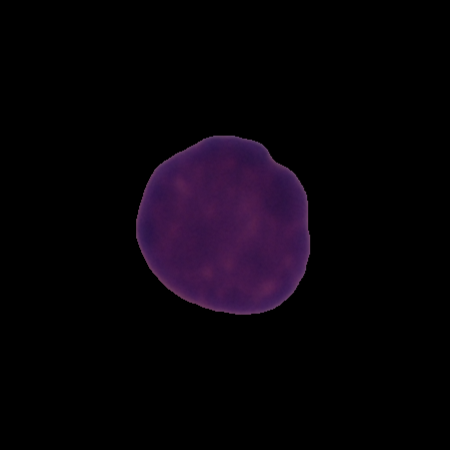
Label: healthy